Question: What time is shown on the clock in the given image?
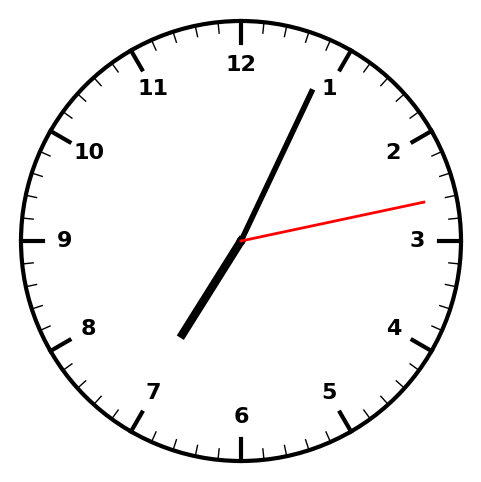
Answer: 07:04:13